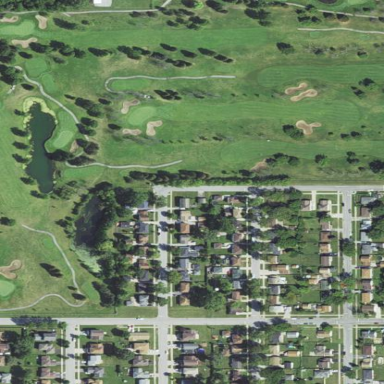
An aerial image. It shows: Golf course surrounded by greenery.